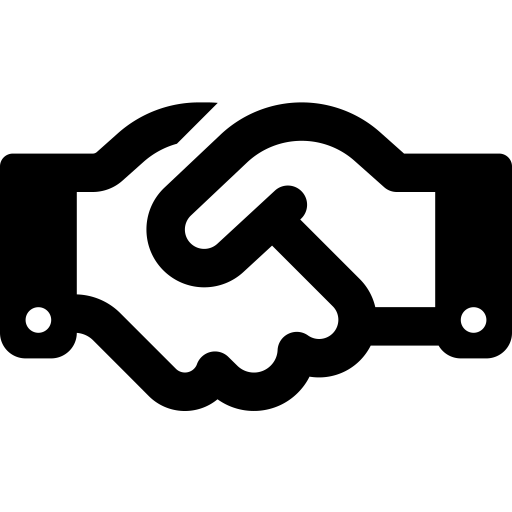
Tags: icon, FontAwesome, fa-icon, outline, handshake